Question: Count the number of objects in the diagram.
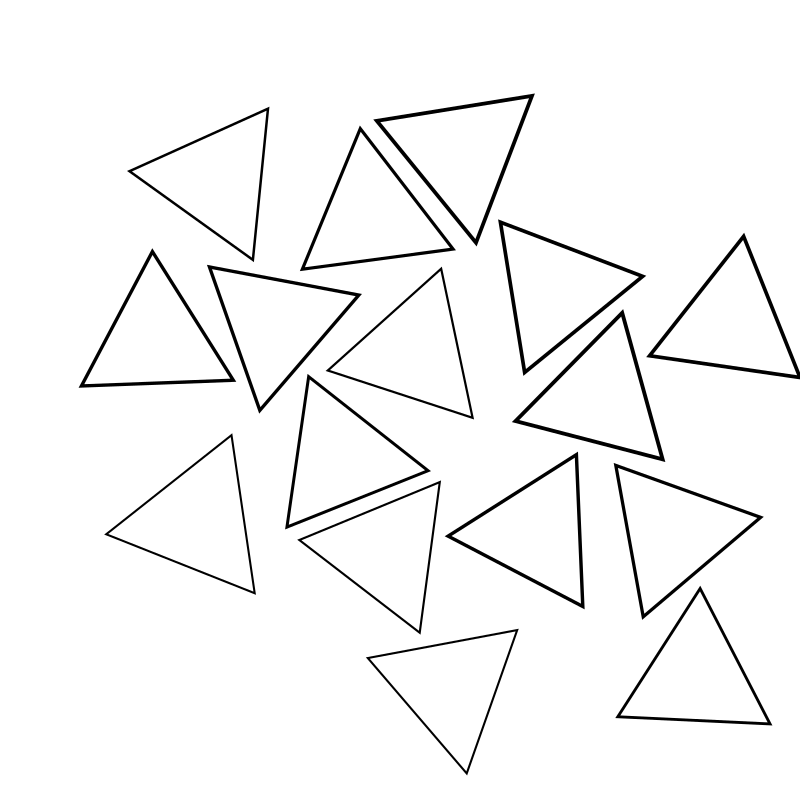
Answer: 16